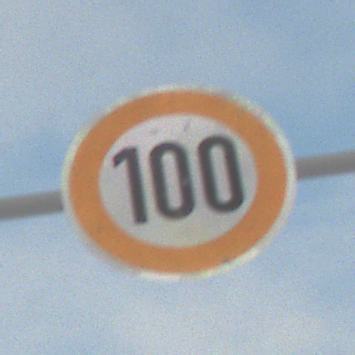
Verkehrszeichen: Geschwindigkeit100
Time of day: MorningAfternoon
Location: Outdoor (Nature)
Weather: Overcast
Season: Winter
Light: Natural